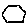
Label: hexagon